Question: ## Problem Description
I am writing a Java application that lets programmers query for page elements on a web page by specifying visible attributes. One of the most important and difficult is .
To be specific, i need a way to get the of web page elements using Selenium 2 and Webdriver. I want to be able to query for color values ('#ff0000') or names ('red').
One parameter should control the percentage of similar colors needed to be "" enough. If set to '100%' the element is not allowed to have any other color. If set to '50%' the element needs to be halfway filled with the color.
There should be another parameter to control the "" of these colors. With a higher tolerance, 'red' could also match the orange "Ask Question" button here on Stackoverflow.
## Example
Given the well-known Stackoverflow web page, i highlighted the page element to check:

With a higher color tolerance and a not too high domination percentage, the following queries should return the specified result:
'''
color('#FFEFC6') // exact match: true
color('yellow') // match in tolerance range: true
color('orange') // true
color('blue') // false
color('green') // false
'''
## My first approach
Best bet would be using CSS attributes like 'color' and 'background-color'. But these do not take images into account, which are needed for good color queries. Also, they could produce difficulties because of css selector inheritance and the handling of transparency. In addition, absolutely positioned elements with a higher 'z-index' above the current element could produce unexpected results.
Given is the web page element to check. It is represented either as JavaScript DOM element (or JQuery object) or as 'RemoteWebElement' in the Java bindings of Webdriver.
It is possible to take automated Screenshots of the current state of the web page (i am using Firefox), see here: <URL>
The coordinates of the page element to check are known. Therefore, the screenshot image could cropped to that size and area and be analyzed somehow to check if the query returns true or false.
## Implementation
I am not limited to Java in this case. would be very nice because i am doing the other queries with the help of JQuery too. Performance matters. I am counting on you, i fear this is a very difficult task. Therefore i need your input.
# UPDATE
## I solved this issue by taking screenshots and analyzing the pixel data of the relevant part. That way i can deal with all kinds of background images and transparency. It's part of the Abmash framework, which is open source and free to anybody to use: Abmash on Github
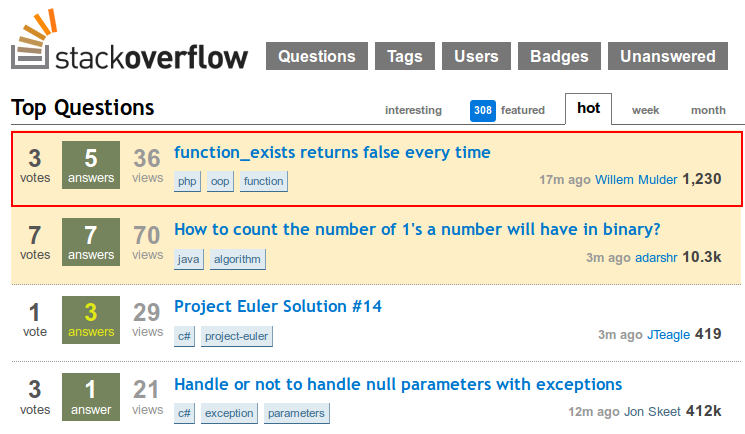
Answer: Easiest way:
- - - -
If you really want to use JavaScript
- -
Only do the above if the element is an IMG or a has a background-image CSS. Just use color and background-color CSS checks otherwise.